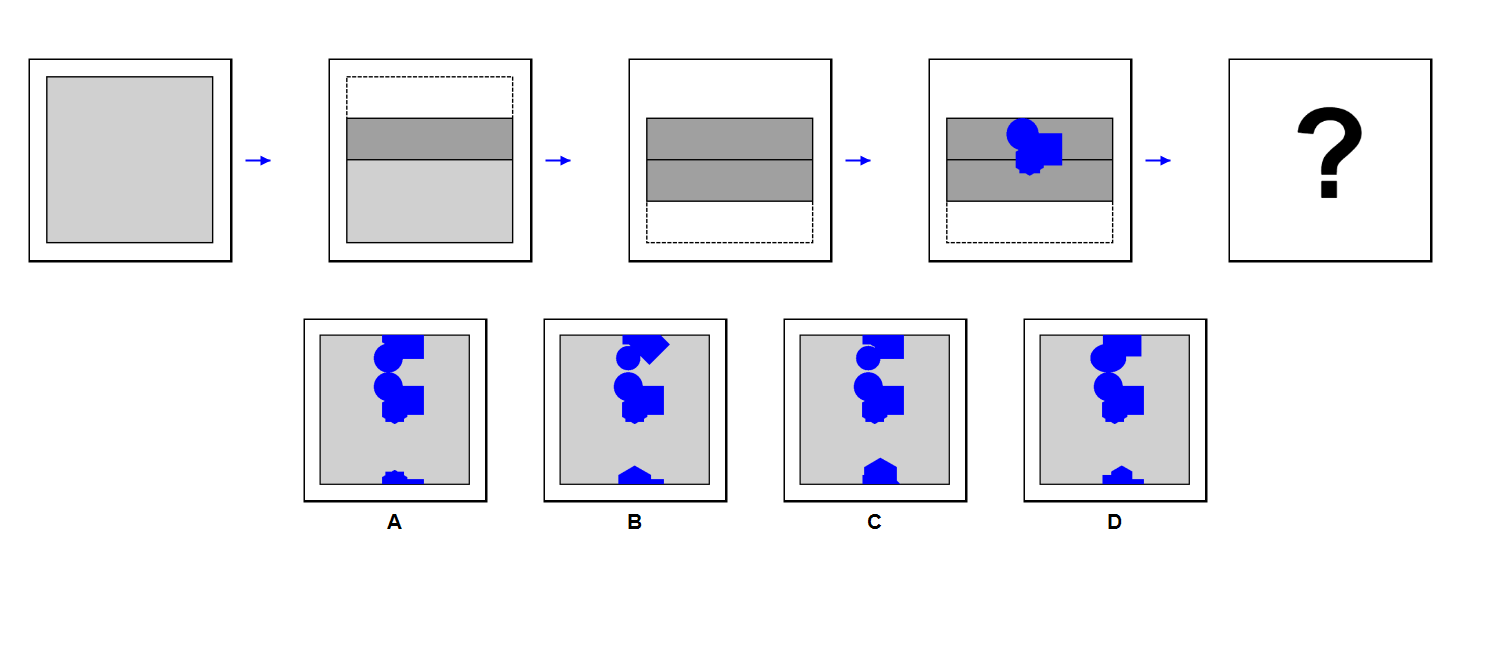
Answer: A